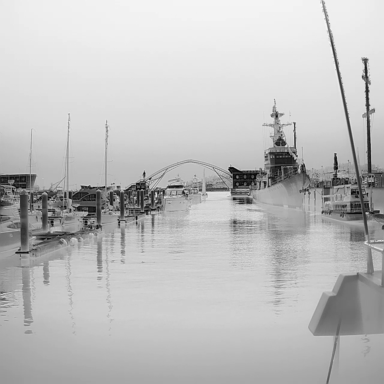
There are nine objects shown in the infrared image, including a container_ship, a warship, four sailboats, and three canoes.